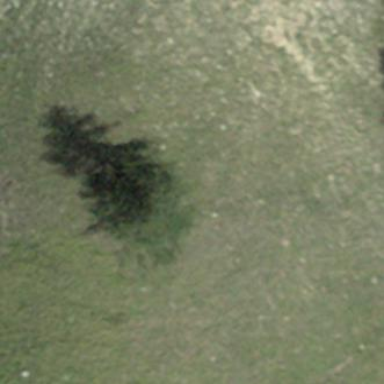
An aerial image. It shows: Picturesque grassland.